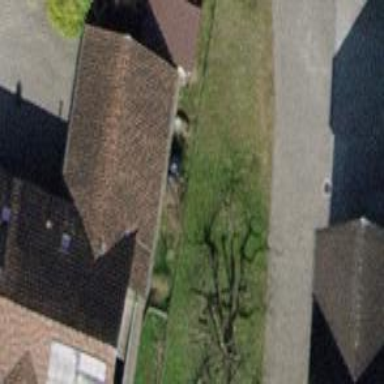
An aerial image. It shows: Garage building.